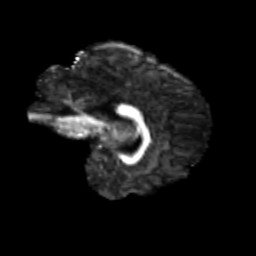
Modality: FA
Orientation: sagittal
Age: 20
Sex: female
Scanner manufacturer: siemens
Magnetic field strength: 3 T
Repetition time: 3.5 s
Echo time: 0.125 s